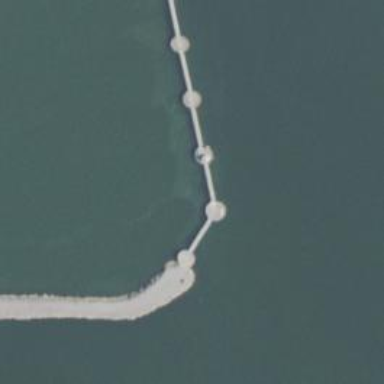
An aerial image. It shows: Floating barrier on the waterway.